Question: Count the number of objects in the diagram.
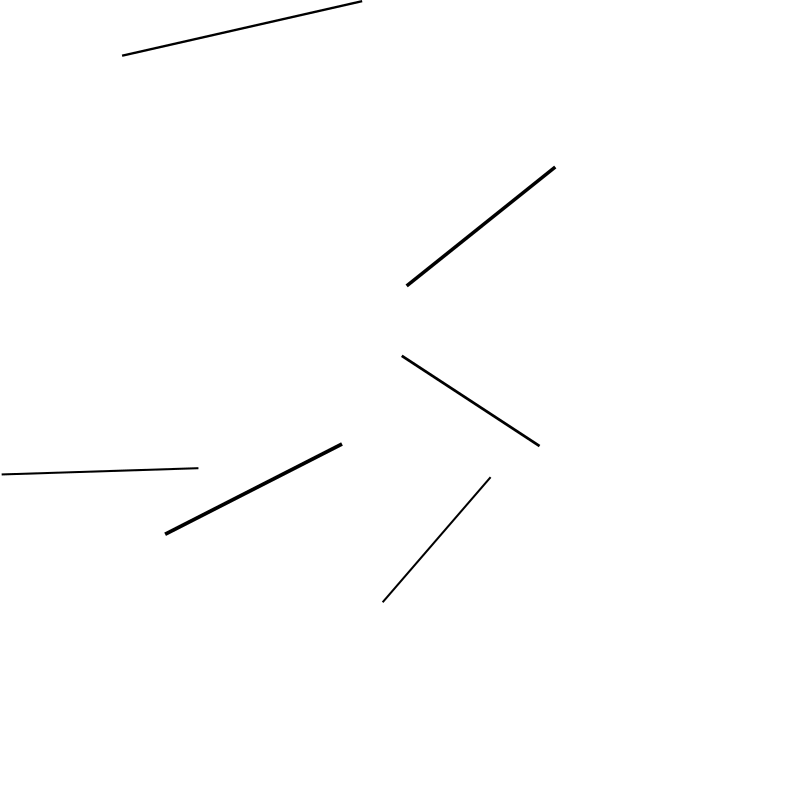
Answer: 6